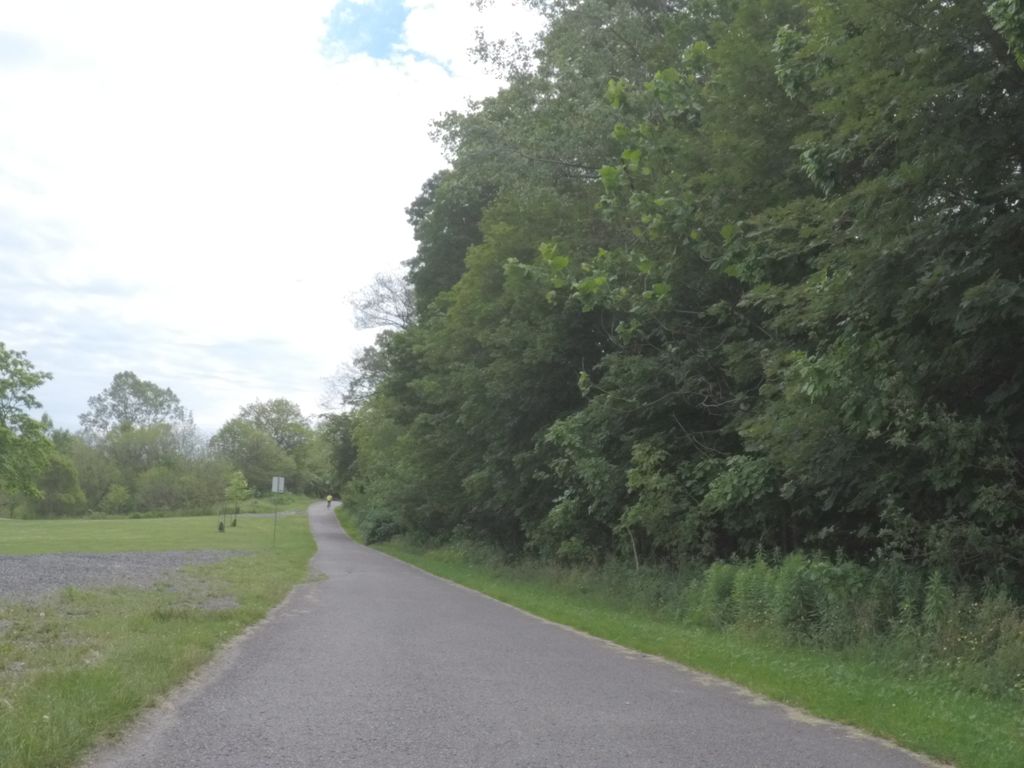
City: toronto